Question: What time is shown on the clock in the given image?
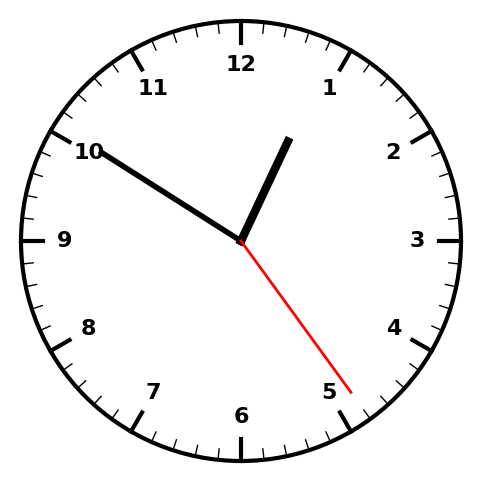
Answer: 12:50:24